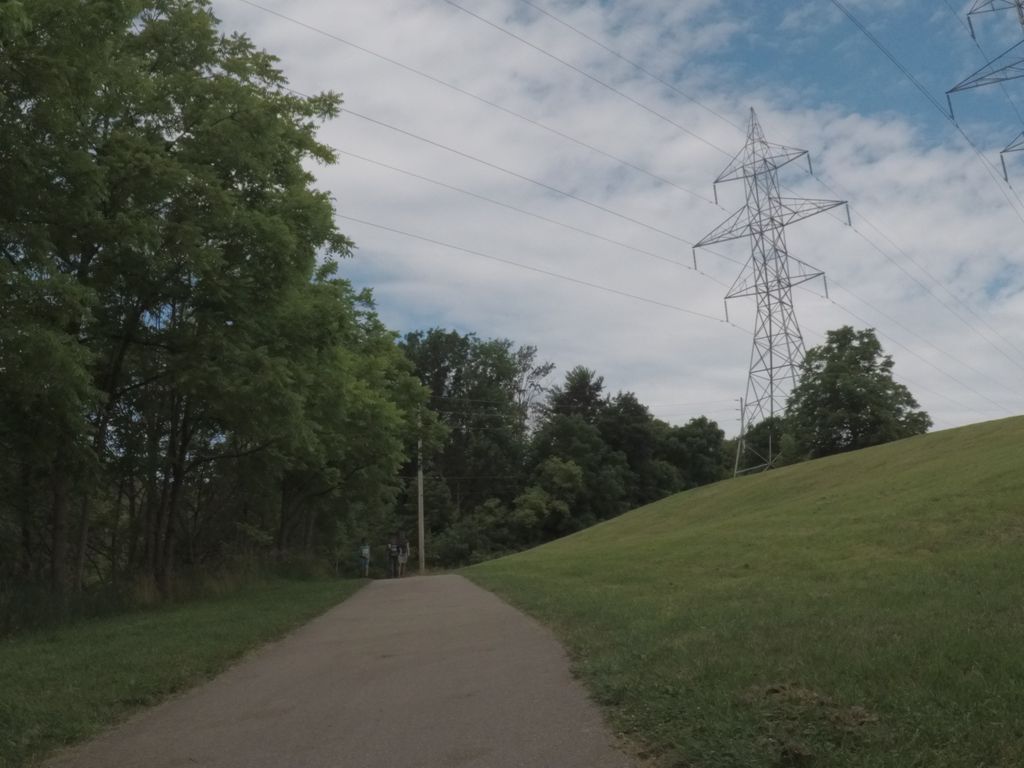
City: toronto